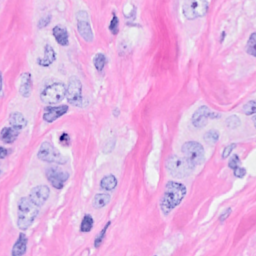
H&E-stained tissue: Breast